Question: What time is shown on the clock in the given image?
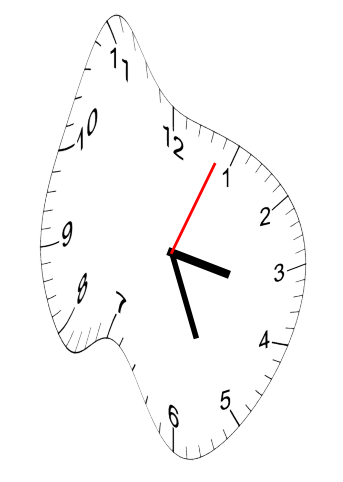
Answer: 03:26:04